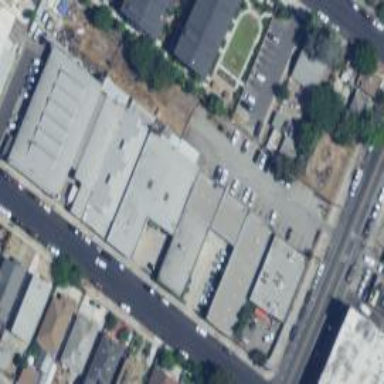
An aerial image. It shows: Warehouse.